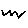
Label: zigzag